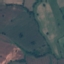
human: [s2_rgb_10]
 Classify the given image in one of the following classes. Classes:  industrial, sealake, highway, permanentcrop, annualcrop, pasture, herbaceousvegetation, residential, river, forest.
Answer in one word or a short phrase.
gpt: Pasture